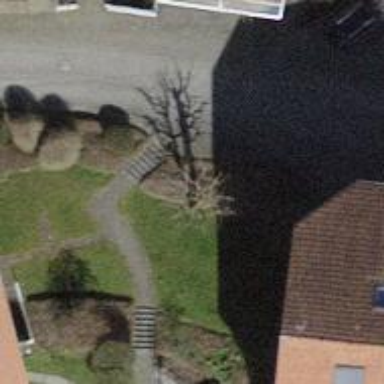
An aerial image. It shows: Road with steps.